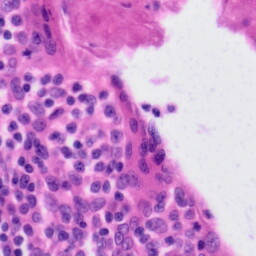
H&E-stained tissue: Tonsil